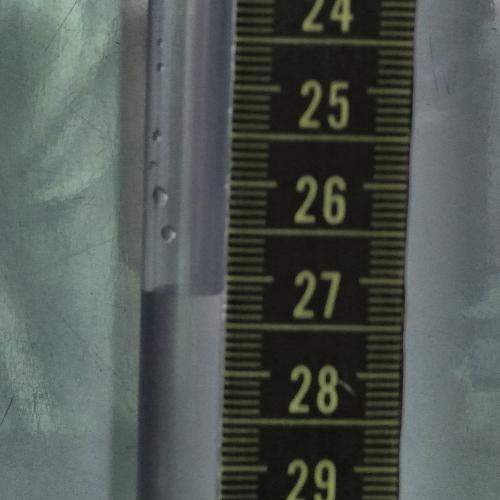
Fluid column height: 27.2 cm